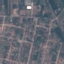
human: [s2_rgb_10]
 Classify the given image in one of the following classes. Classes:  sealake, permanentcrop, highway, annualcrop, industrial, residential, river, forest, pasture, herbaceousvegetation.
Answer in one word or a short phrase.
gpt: Residential